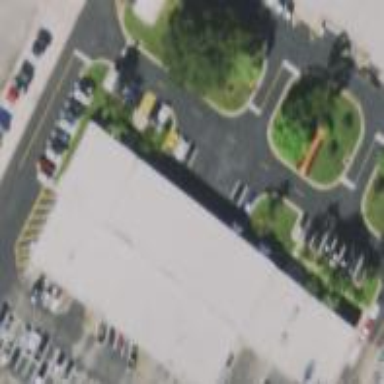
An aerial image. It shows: Warehouse building.